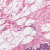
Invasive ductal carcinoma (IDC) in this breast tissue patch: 0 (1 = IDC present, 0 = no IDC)